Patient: sex M, age 47
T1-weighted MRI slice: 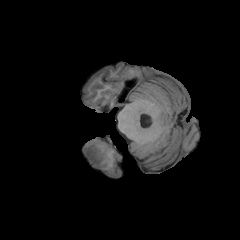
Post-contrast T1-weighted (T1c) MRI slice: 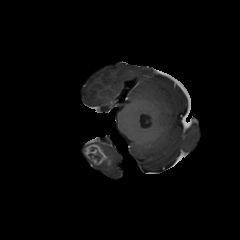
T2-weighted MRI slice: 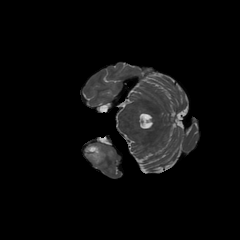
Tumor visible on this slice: yes
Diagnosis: Glioblastoma, IDH-wildtype
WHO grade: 4